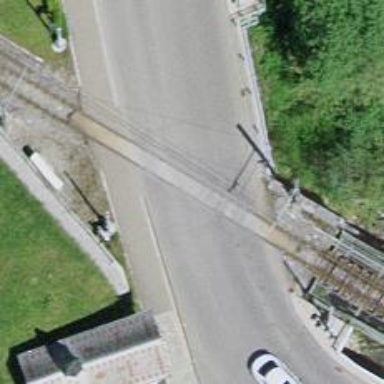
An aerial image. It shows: Level crossing with lights. The barriers at the crossing are of double half type.